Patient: sex F, age 68
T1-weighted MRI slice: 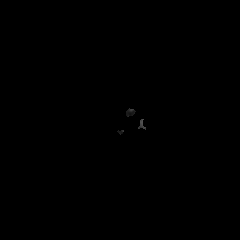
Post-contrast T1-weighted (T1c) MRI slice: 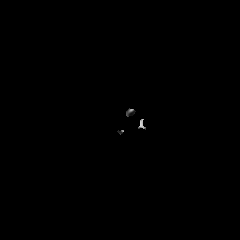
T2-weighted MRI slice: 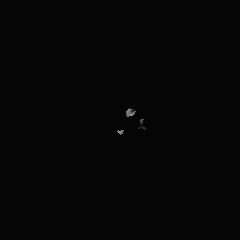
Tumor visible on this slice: no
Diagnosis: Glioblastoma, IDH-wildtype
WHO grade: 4